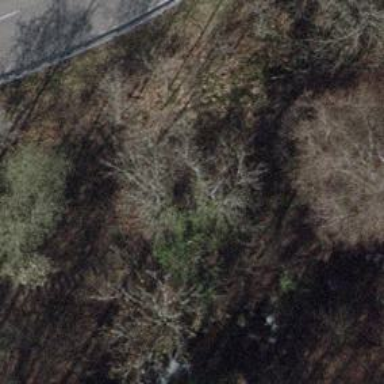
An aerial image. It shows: Dirt footway.